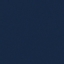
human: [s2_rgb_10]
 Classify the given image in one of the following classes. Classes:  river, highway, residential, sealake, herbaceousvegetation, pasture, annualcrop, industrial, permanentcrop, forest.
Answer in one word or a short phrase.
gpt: SeaLake